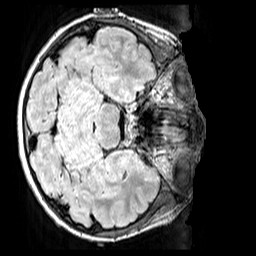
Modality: FLAIR
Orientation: axial
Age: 11
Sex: male
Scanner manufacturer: siemens
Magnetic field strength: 3 T
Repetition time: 5 s
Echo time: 0.388 s